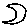
Label: moon